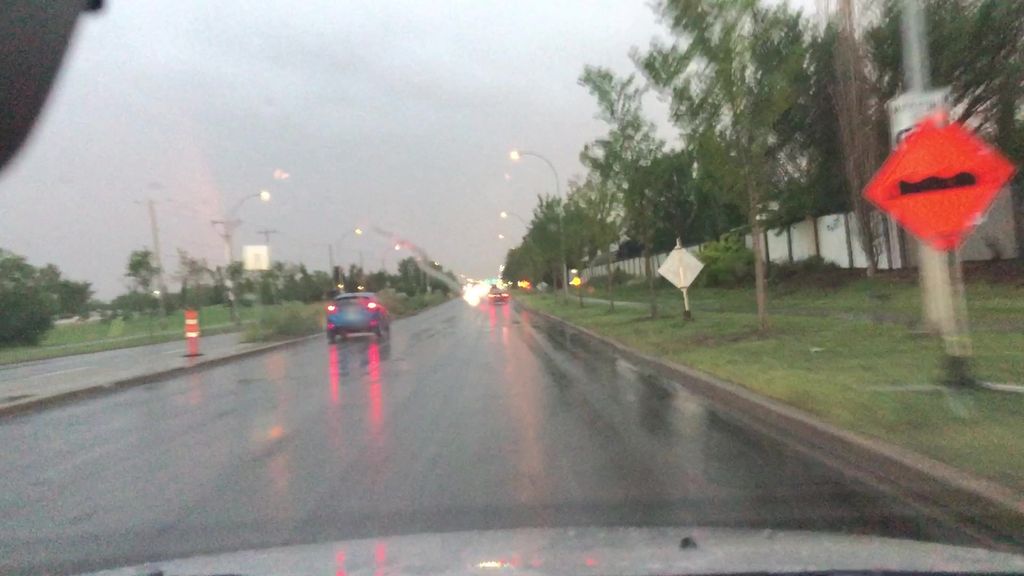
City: edmonton